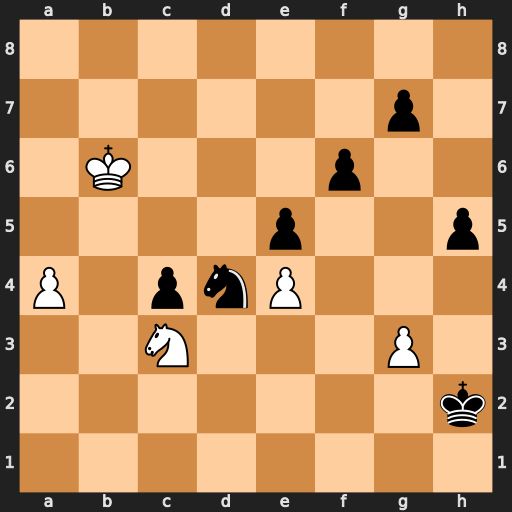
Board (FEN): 8/6p1/1K3p2/4p2p/P1pnP3/2N3P1/7k/8
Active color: w
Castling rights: -
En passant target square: -
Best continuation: a5 Kxg3 a6 h4 a7